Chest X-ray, PA view. Patient: 76 years old, sex F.
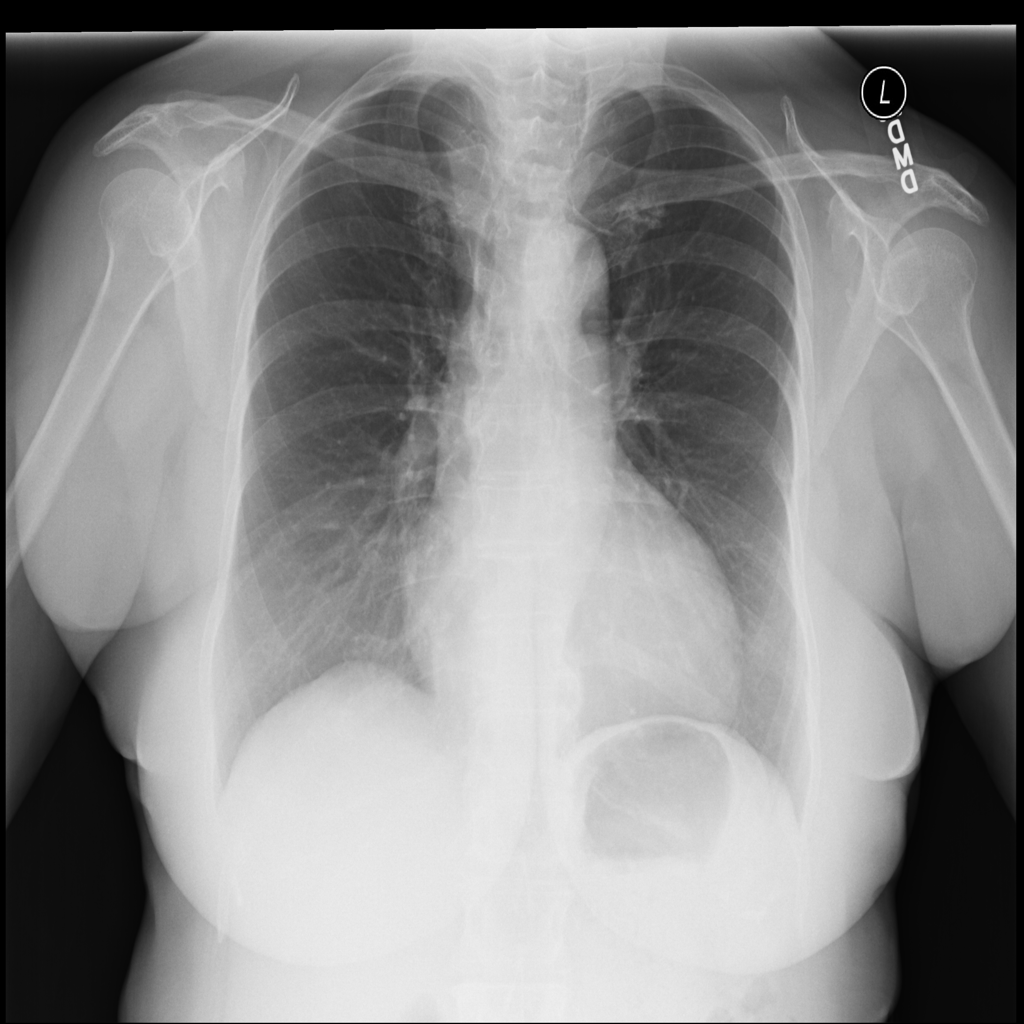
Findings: Cardiomegaly, Effusion